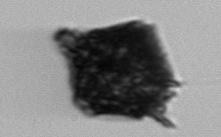
Label: Gonyaulax